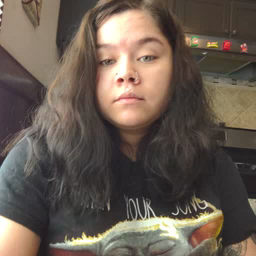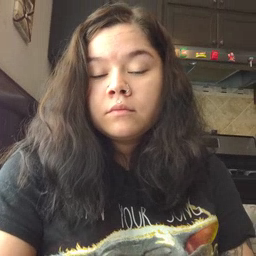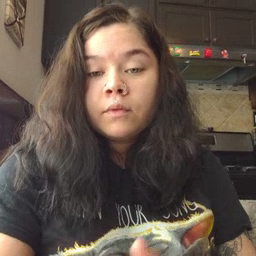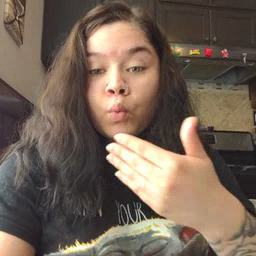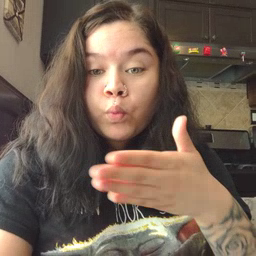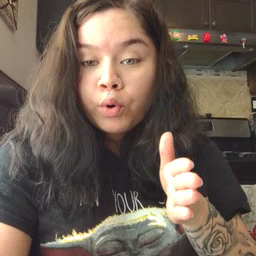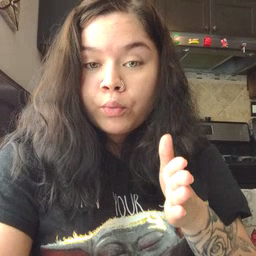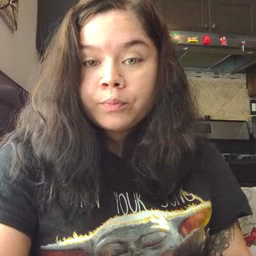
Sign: room